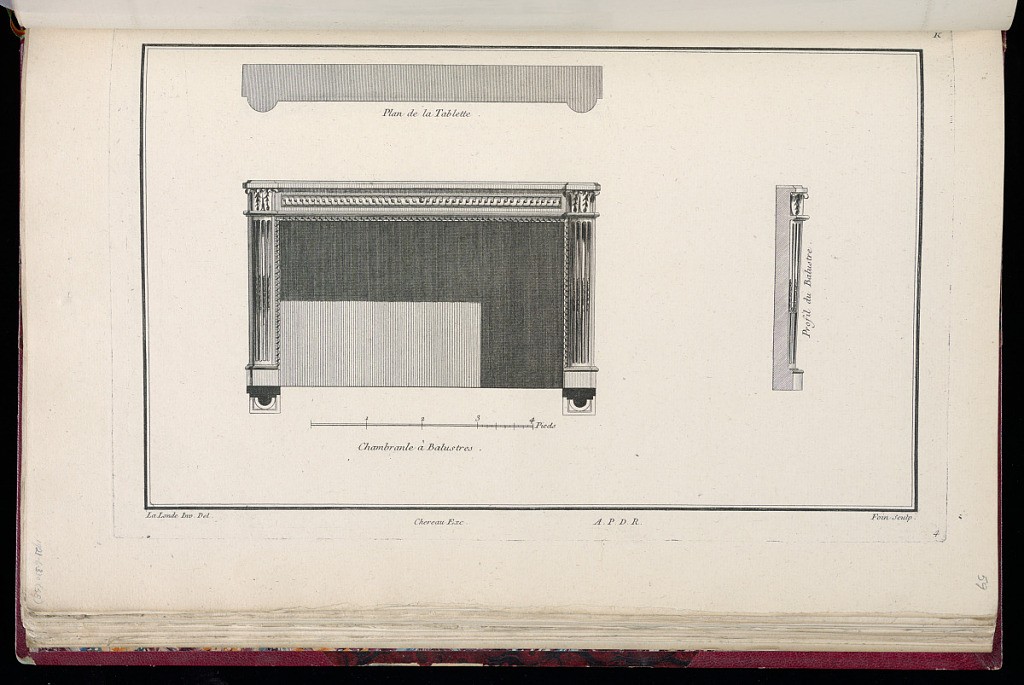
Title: Chambranle à Balustres
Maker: Richard de Lalonde, French, active 1780–96
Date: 1775-1788
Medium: Etching on off-white laid paper
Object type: Print
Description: Elevation of a doorframe design. Either side has a fluted baluster with a Corinthian capital, and a band of guilloche along the top. Below the elevation is a scale bar of four French feet ("4 Pieds"). The profile of the baluster is on the right of the plate, and a cross section of the top shelf is above the elevation. The plate is signed and numbered.